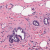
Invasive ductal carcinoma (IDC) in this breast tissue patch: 1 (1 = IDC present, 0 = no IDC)